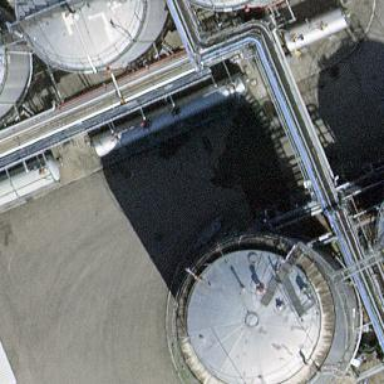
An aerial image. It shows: Building with storage tank.